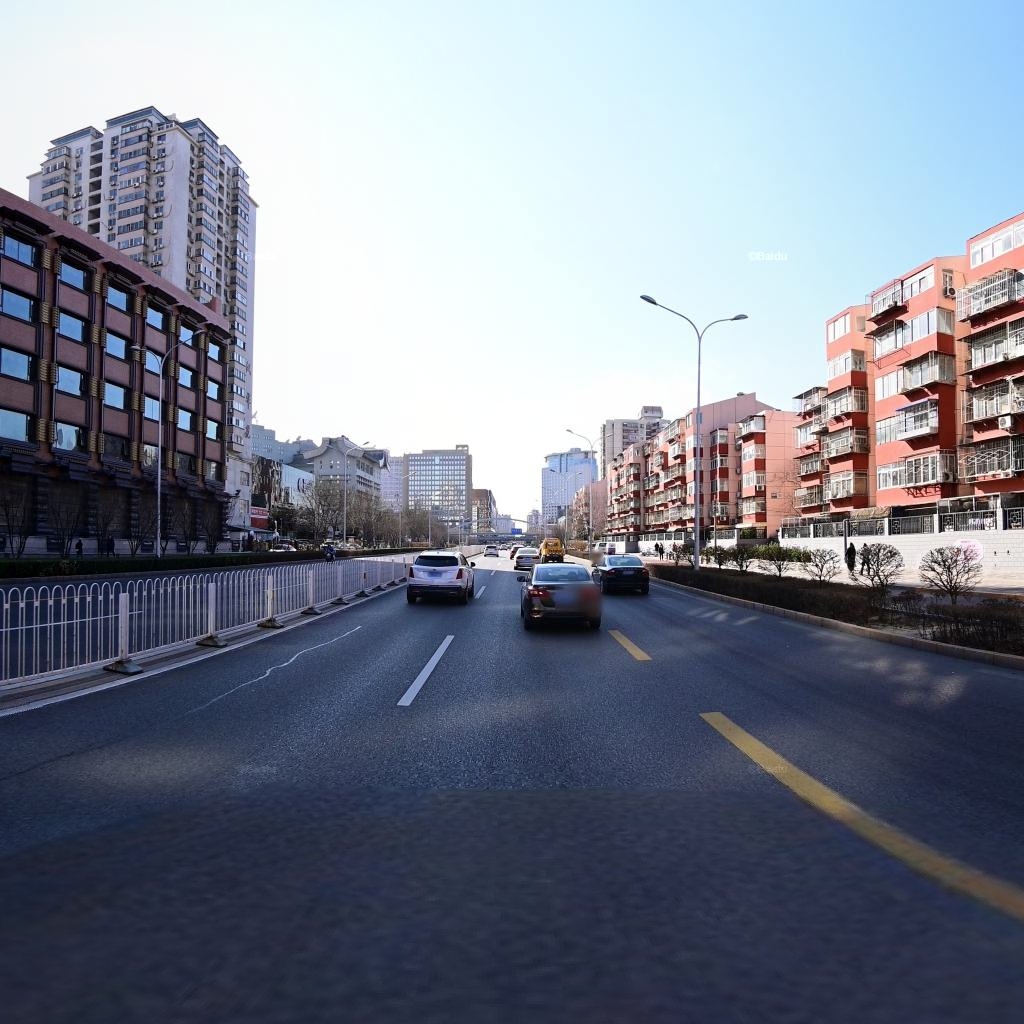
Region: Chaoyang
Road damage annotations: longitudinal patch